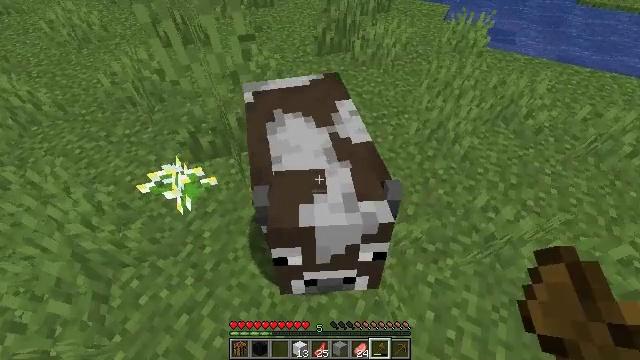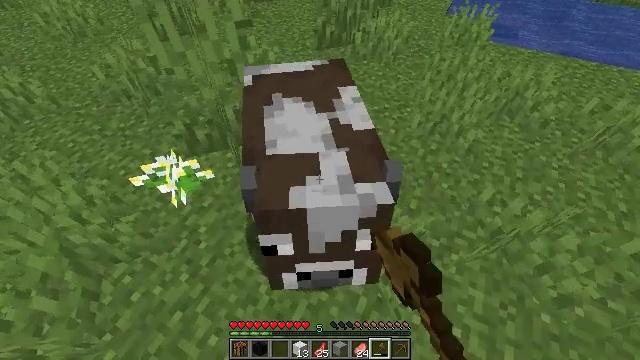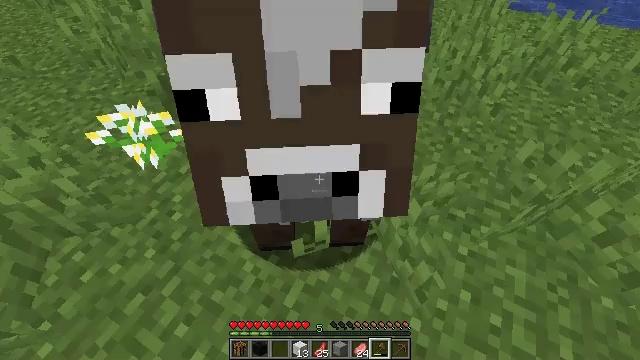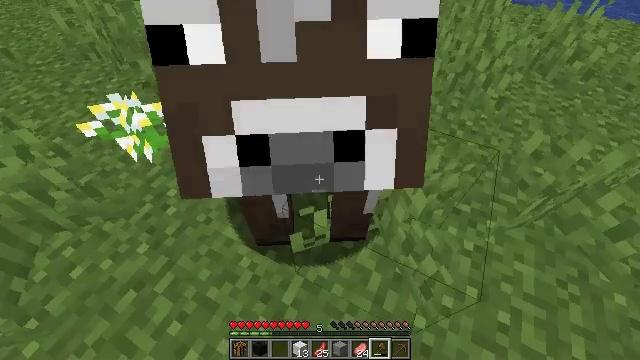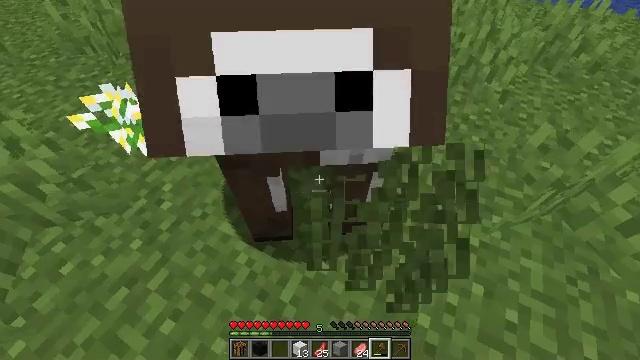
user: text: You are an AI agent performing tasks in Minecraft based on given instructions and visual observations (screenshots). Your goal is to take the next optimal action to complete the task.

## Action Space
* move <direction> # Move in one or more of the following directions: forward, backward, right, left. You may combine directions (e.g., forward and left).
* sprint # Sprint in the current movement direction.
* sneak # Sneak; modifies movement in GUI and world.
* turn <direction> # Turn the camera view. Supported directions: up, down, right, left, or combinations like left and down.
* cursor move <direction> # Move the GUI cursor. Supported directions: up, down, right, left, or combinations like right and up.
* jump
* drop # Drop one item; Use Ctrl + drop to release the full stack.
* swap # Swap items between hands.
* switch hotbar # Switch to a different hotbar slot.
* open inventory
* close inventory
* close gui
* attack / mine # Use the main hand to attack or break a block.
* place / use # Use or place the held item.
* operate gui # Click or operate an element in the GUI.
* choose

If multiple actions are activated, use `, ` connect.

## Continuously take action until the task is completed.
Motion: motion action
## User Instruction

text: Kill mobs.
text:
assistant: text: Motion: attack / mine
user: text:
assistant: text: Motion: attack / mine
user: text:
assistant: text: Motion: attack / mine
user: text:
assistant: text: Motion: attack / mine
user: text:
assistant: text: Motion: no_op